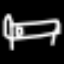
Label: bed